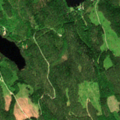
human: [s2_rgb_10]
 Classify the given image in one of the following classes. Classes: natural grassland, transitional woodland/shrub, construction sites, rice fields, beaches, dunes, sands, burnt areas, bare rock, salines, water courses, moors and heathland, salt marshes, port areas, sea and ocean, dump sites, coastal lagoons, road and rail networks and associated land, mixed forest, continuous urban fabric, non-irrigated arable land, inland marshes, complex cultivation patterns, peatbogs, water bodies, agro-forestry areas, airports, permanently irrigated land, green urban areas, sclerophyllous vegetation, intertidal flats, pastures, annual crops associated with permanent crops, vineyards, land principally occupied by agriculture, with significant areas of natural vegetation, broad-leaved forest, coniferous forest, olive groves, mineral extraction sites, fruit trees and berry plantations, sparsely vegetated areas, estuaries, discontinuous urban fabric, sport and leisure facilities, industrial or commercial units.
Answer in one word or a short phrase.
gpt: coniferous forest, mixed forest, water bodies